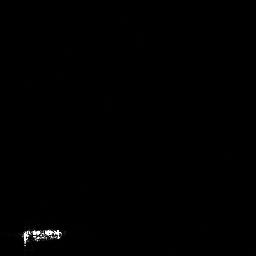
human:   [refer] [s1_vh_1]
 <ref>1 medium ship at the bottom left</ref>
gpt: <box>[[6, 87, 24, 96, 0]]</box>